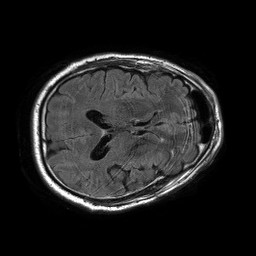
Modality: FLAIR
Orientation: axial
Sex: male
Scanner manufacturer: philips
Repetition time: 11 s
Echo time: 0.125 s